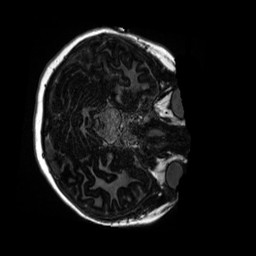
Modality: MP2RAGE
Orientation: axial
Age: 11
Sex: female
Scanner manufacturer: siemens
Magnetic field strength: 3 T
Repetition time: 4 s
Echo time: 0.00303 s